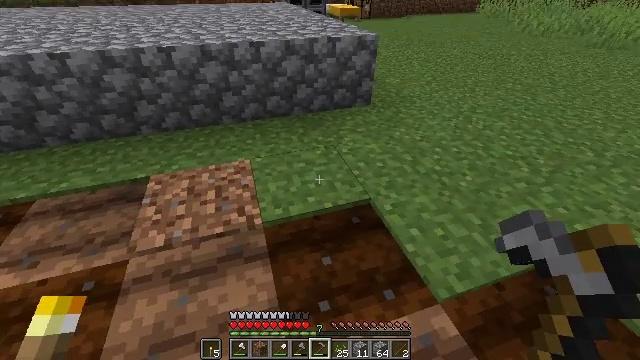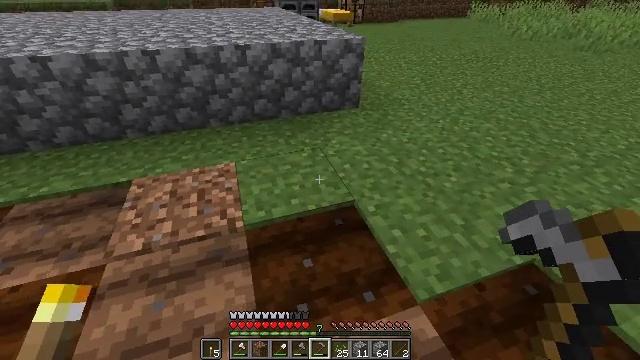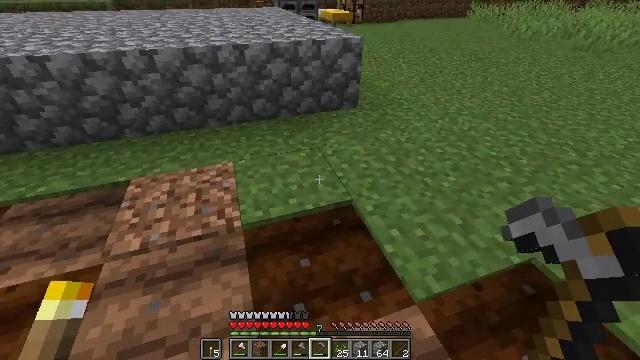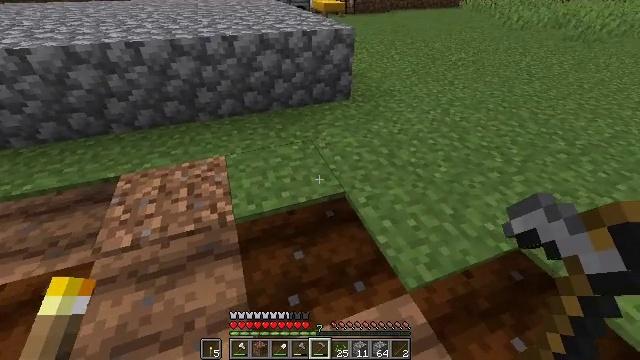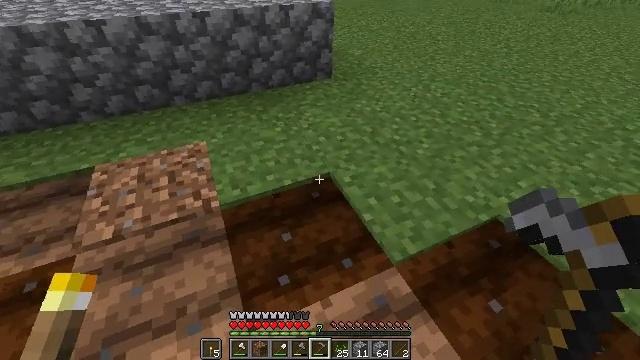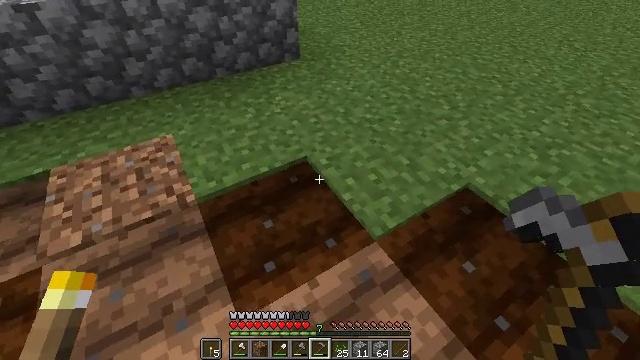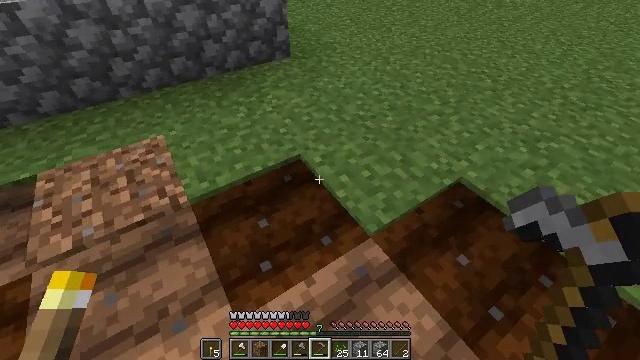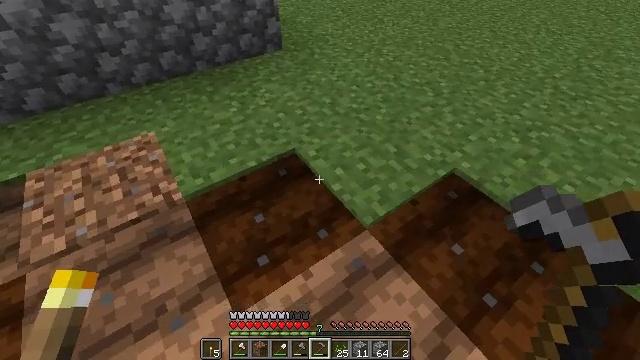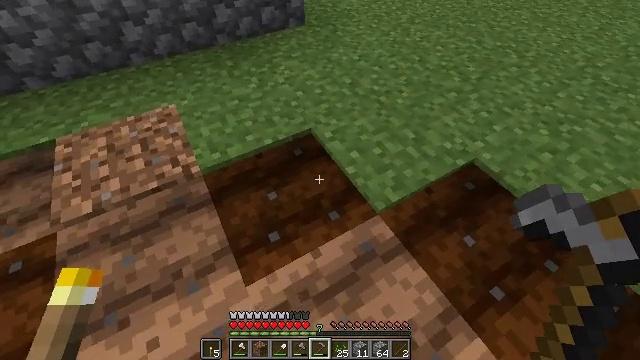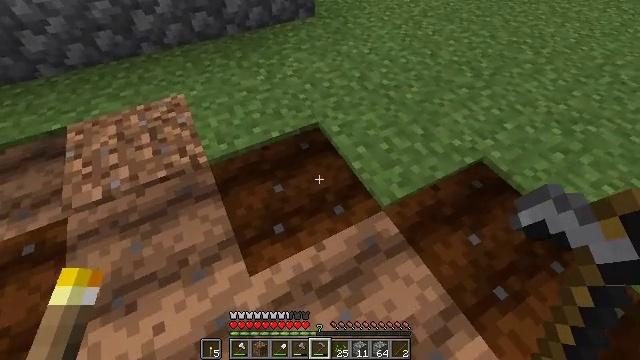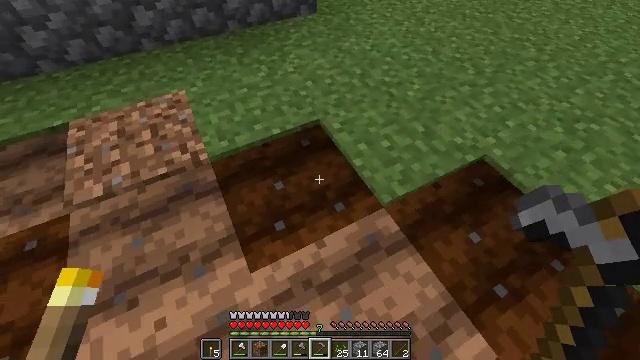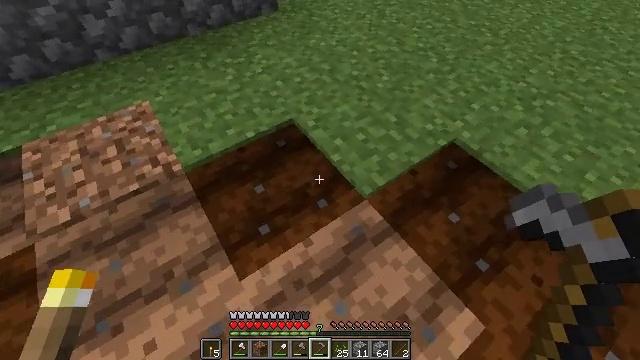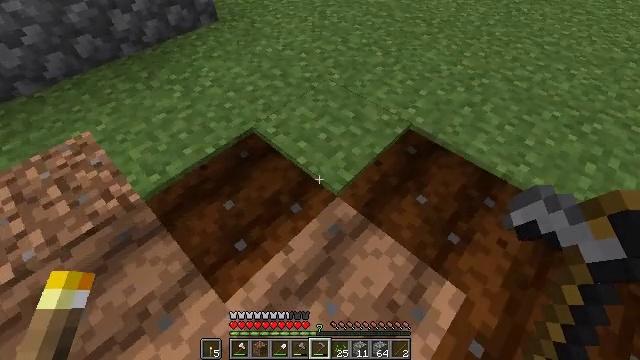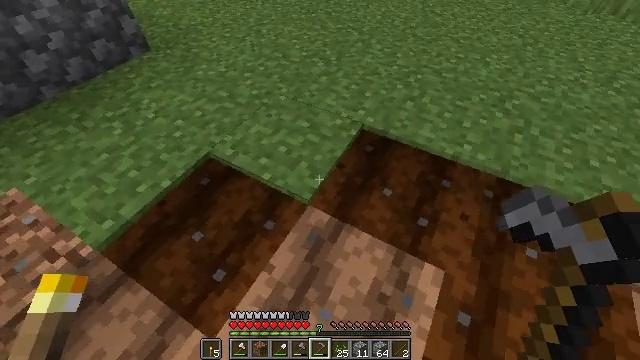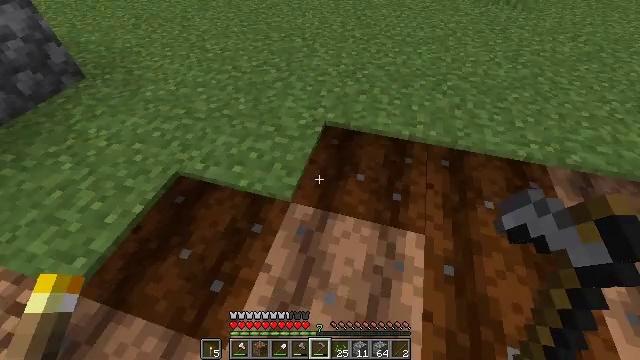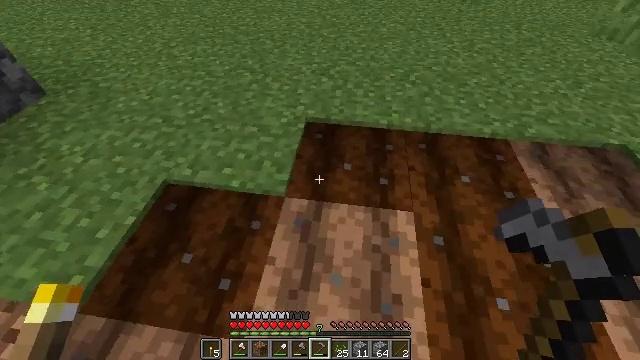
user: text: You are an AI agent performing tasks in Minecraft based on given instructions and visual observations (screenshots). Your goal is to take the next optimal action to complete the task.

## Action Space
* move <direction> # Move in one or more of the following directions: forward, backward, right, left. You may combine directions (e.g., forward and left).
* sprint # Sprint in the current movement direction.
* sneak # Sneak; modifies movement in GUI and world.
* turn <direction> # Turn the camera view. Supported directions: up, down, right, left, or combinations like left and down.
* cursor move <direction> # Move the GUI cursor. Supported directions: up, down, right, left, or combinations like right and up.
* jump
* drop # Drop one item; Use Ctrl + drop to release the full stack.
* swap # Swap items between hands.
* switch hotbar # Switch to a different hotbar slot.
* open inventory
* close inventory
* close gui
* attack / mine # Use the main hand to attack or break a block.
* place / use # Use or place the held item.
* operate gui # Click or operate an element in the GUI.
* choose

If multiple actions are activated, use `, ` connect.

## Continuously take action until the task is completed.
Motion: motion action
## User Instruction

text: Harvest farmland back to plain soil.
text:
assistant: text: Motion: no_op
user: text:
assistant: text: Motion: no_op
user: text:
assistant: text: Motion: turn right and down
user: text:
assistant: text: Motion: turn right and down
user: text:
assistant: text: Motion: turn right and down
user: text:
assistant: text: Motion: turn right
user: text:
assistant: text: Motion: turn right and down
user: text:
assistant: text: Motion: turn left and down
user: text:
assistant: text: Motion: turn left and down
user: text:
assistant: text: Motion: no_op
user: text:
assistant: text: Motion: turn right
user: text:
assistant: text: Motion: turn right
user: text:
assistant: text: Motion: move back and move left, turn right and up
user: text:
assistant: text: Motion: move back and move left, turn right and up
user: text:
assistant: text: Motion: move back and move left, turn right
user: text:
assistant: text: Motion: move back and move left, turn right
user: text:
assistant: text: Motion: move back and move left, turn right
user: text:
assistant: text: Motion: move back
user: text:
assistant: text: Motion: move back
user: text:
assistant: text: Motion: no_op
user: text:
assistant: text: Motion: turn right and up
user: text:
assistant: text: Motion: turn up
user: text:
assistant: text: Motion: turn up
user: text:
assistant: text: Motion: turn right and up
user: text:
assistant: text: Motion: move forward, turn right and up
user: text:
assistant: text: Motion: move forward
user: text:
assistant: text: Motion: move forward, turn left
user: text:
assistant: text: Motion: move forward, turn left
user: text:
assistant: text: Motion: move forward, turn right
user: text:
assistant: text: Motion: move forward, turn right